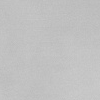
Atmospheric dust classification: dusty